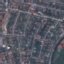
Label: Residential